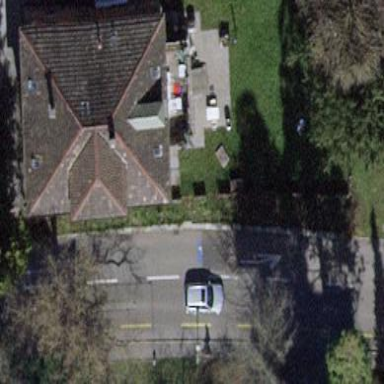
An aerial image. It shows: House with hipped roof.